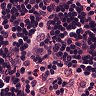
Metastatic tissue present: no